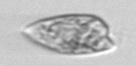
Label: Prorocentrum_dentatum